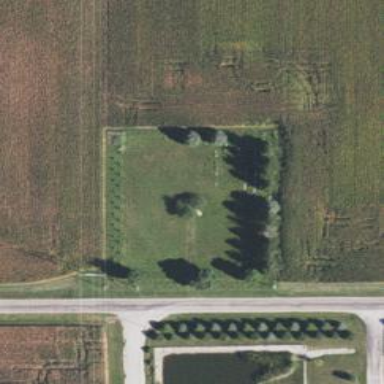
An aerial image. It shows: Cemetery.